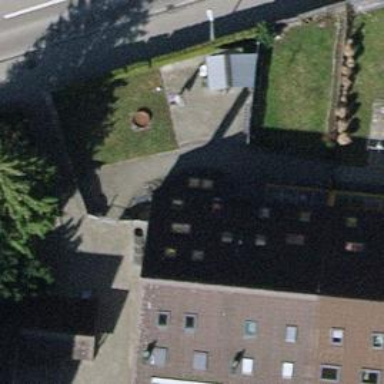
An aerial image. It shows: Terrace building.